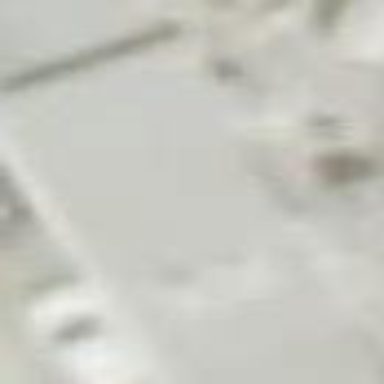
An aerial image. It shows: Industrial building.